Question: I have a data frame with time series data, called rData. The data is distributed into quarters and there is four years of data available. I analyzed the data and fitted an ARIMA model to the series, now I can compute forecasting for the periods to follow. But I wish to create a new column in my data frame that displays the forecast value that corresponds to the available time stamp. Then I wish to plot the two graphs against each other in R. Is their a way to compute these forecast values in R without individually analyzing all of the data prior to the available time stamp. Also how many cycles of data is necessary before forecasting can be computed?
'''
Date <- seq(as.Date("2000-01-01"), as.Date("2003-12-31"), by = "quarter")
Sales <- c(2.8,2.1,4,4.5,3.8,3.2,4.8,5.4,4,3.6,5.5,5.8,4.3,3.9,6,6.4)
rData <- data.frame(Date, Sales)
tsData <- ts(data = rData$Sales, start = c(2000, 1), frequency = 4)
> tsExcelData
Qtr1 Qtr2 Qtr3 Qtr4
2000 2.8 2.1 4.0 4.5
2001 3.8 3.2 4.8 5.4
2002 4.0 3.6 5.5 5.8
2003 4.3 3.9 6.0 6.4
myModel <- auto.arima(tsData)
myForcast <- forecast(myModel, level = 95, h = 8)
'''
The end result should be a data frame with an additional column and a graph with to plots, one for the actual data and one for the forecast data. Something like this.
Actual Data vs Forecast Data:

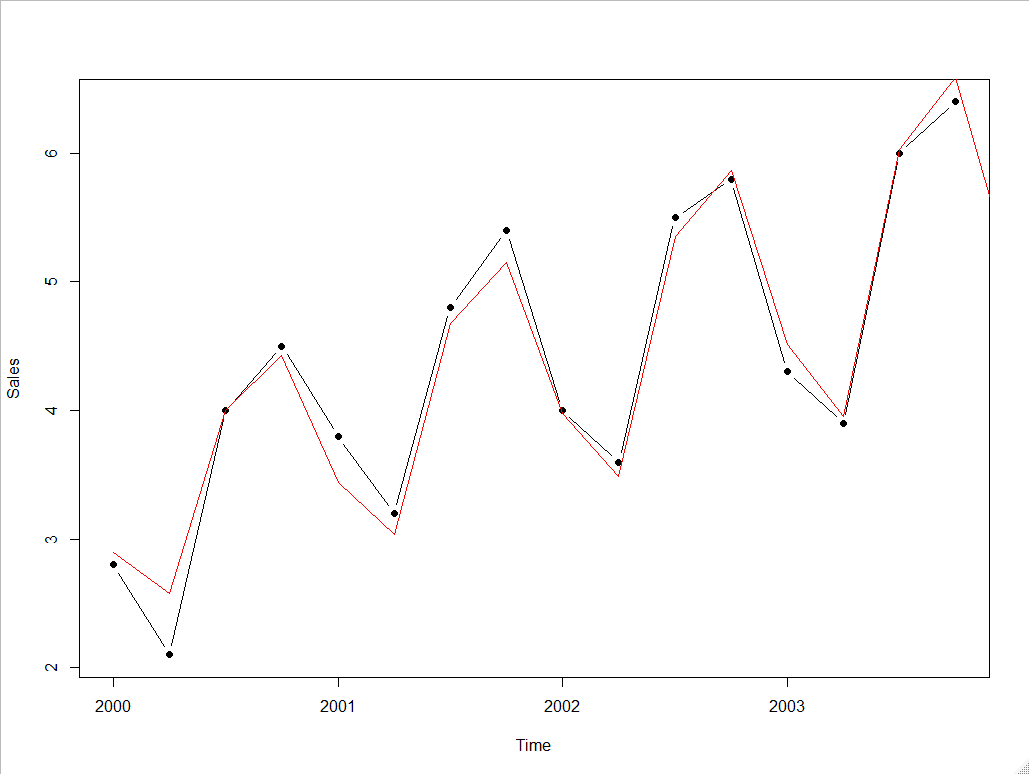
Answer: did you mean something like this, for the past values? If so just add this to your code:
'''
extract_fitted_values <- myModel$fitted
plot(tsData, xlab = "Time", ylab = "Sales", type = "b", pch = 19)
lines(extract_fitted_values, col = "red")
'''
As you see, you can extract the fitted values from the model fit.
Regarding your question: the data prior the time for the forecast IS actually analyzed when you run the auto.arima model.
That is how the Arima model estimates the parameters (by using past data) and then proceeds to do the forecasts. It is just that with the auto-arima function it (in addition) chooses the model specification automatically.
So basically the prior data analysis is a pre-requisite for the subsequent forecasts. It is worth noting that the red line that you see here represents the fitted values, i.e. your model is using all the data-points up to the last time point to calculate them and produce the numbers.
Maybe see more here if that point is a bit unclear:
<URL>
If you wanted to do "out-of-sample" forecasts for the past data (2000-2004) then this is also possible, but you would just need to fit, say on 2000-2002, produce a forecast for 1 step, then roll 1 quarter forward and repeat the same etc. etc.